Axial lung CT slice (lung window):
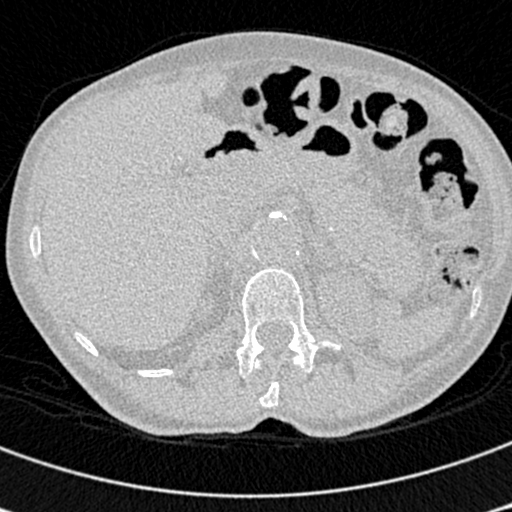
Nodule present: no